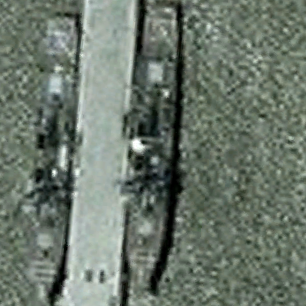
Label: destroyer